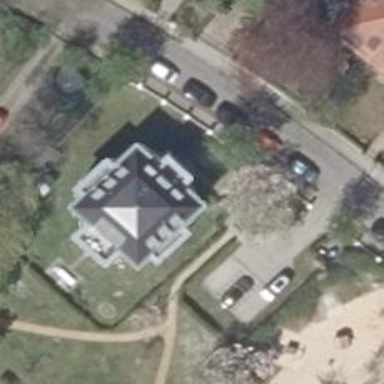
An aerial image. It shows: Quadruple saltbox roof shape on apartment building.